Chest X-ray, AP view. Patient: 81 years old, sex F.
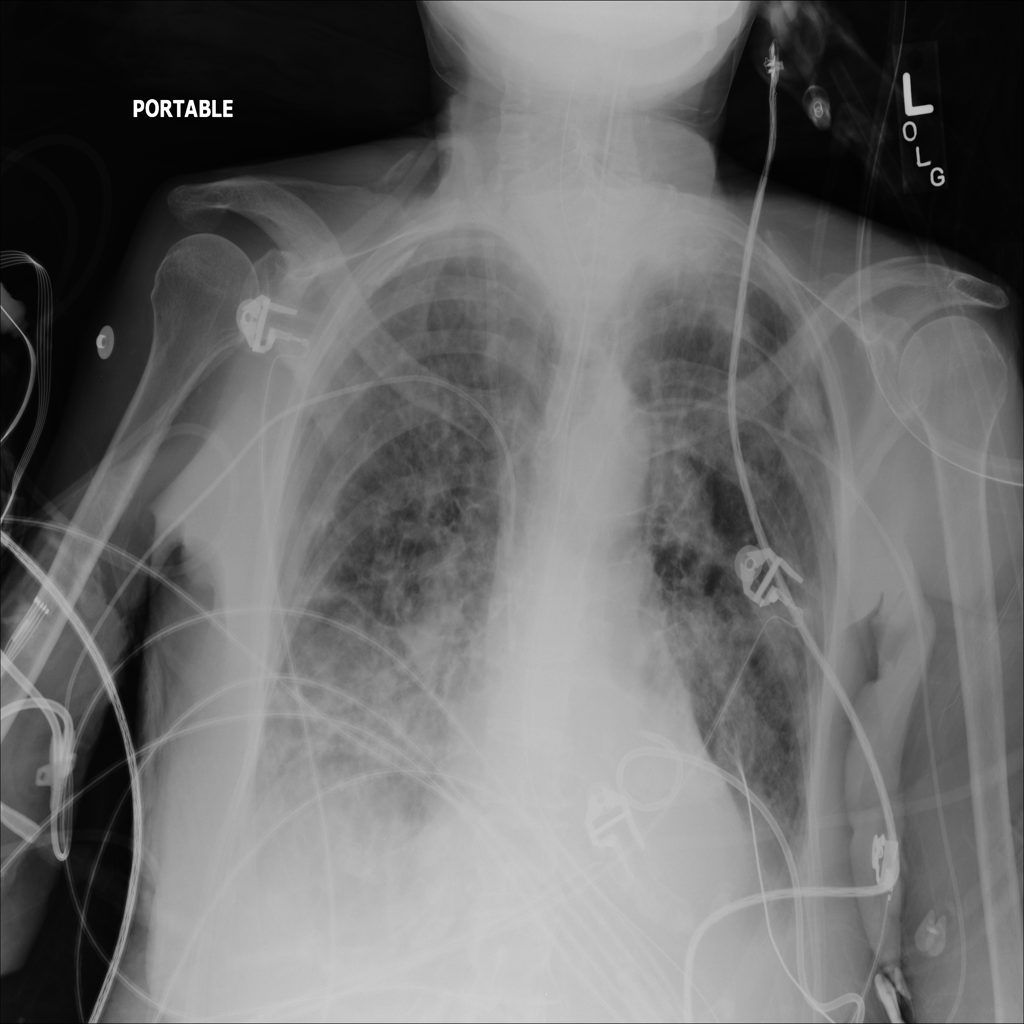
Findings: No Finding